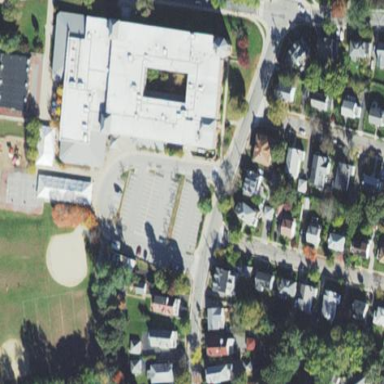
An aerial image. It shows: School.